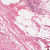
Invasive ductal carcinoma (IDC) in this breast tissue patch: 0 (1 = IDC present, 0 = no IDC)